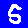
Digit: 5